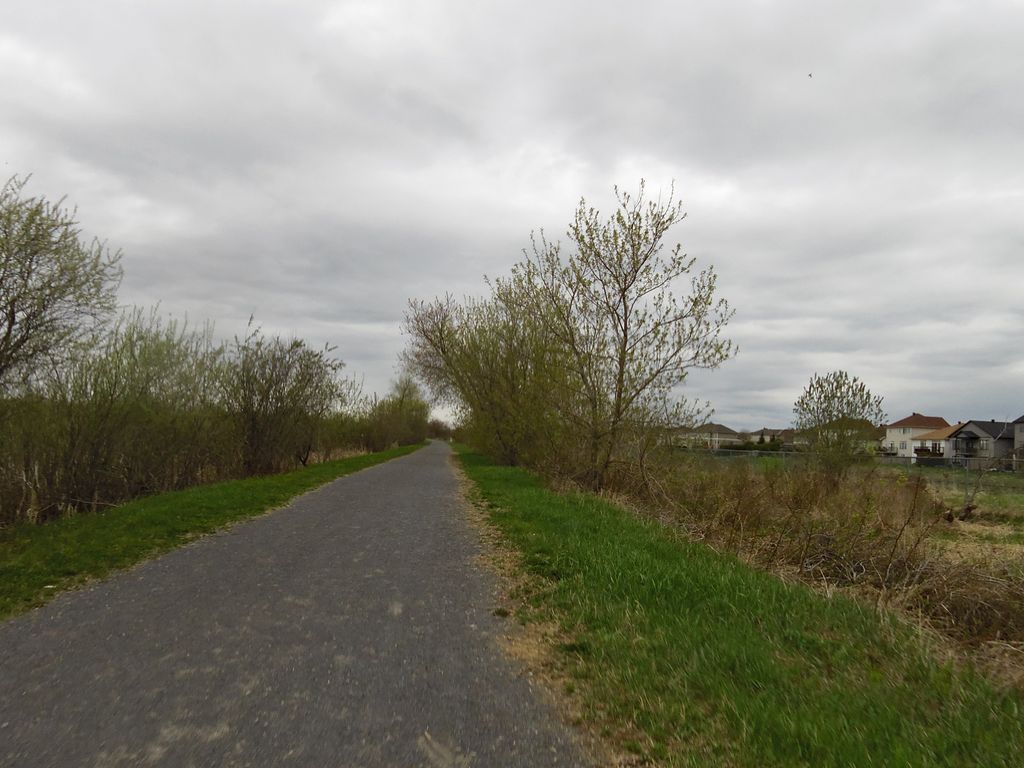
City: ottawa-gatineau